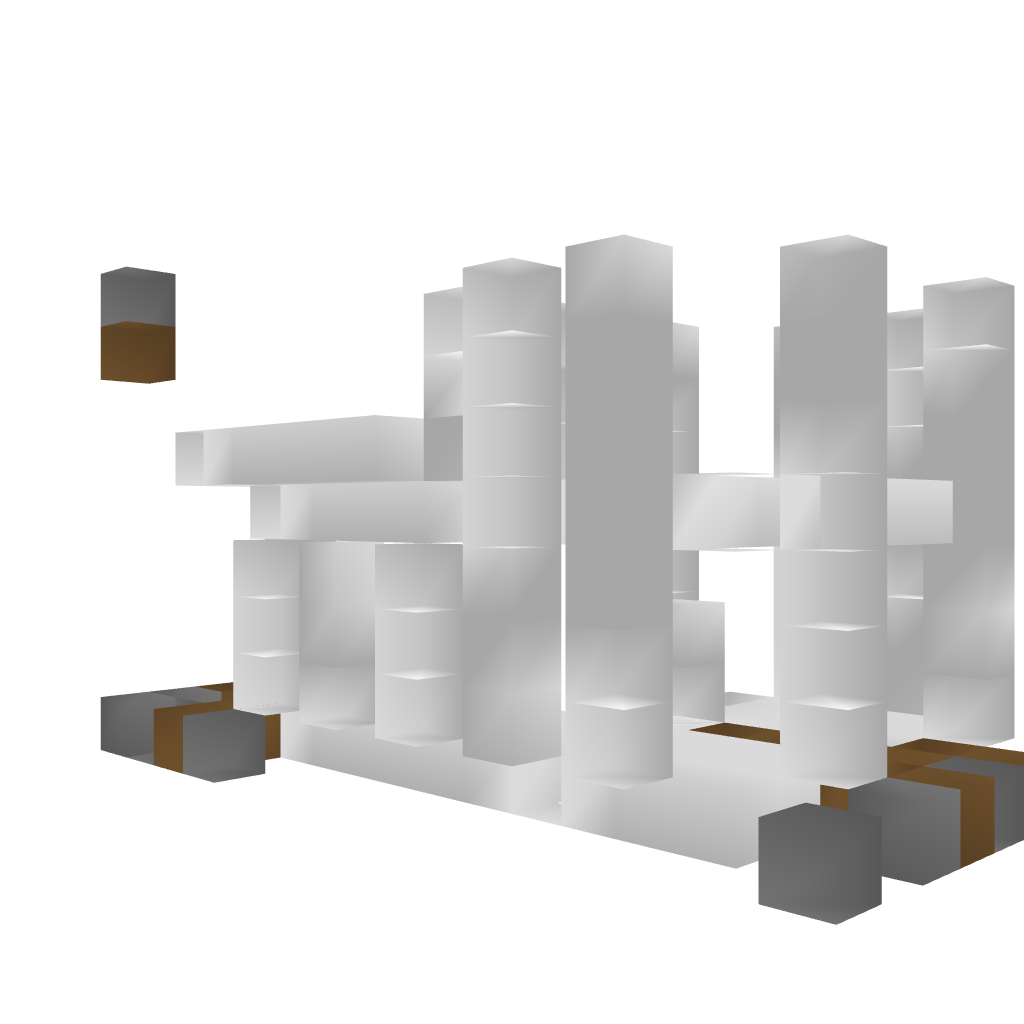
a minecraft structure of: Modern House #1 bad low quality